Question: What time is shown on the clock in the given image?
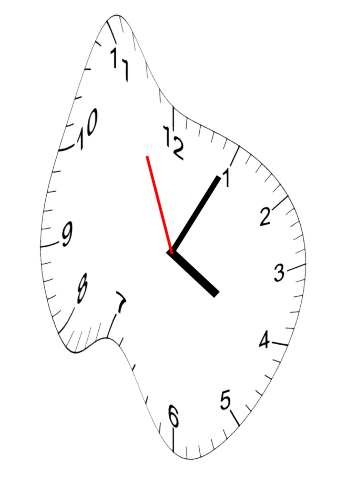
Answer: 04:04:56